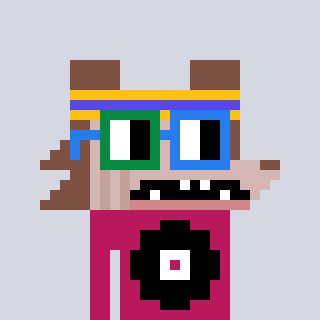
a pixel art character with square green and blue glasses, a werewolf-shaped head and a darkpink-colored body on a cool background